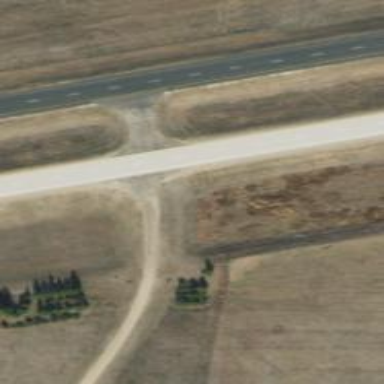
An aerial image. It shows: Asphalt road designated as trunk highway.